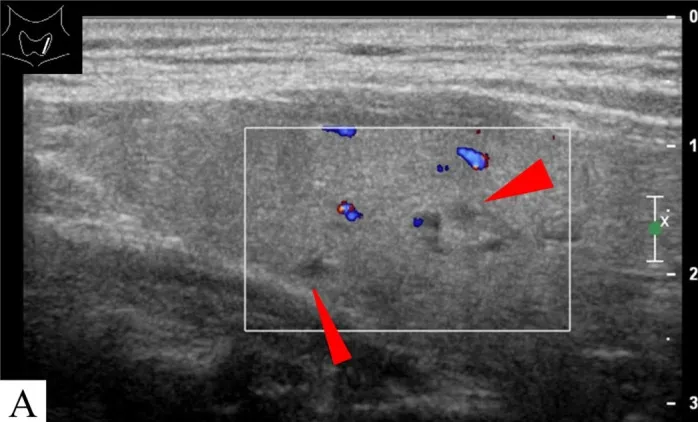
The images showed several nodules in the bilateral lobes of the thyroid (red arrows) (A, B).
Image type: radiology (ultrasound)